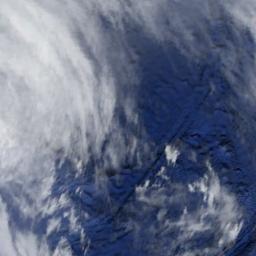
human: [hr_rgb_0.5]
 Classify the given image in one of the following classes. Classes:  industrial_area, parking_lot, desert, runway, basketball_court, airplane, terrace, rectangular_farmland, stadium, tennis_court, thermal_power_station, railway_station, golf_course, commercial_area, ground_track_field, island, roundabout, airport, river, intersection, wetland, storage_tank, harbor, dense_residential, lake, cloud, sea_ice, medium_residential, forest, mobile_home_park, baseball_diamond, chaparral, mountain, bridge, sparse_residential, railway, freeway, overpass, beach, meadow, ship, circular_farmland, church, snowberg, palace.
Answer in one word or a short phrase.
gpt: cloud